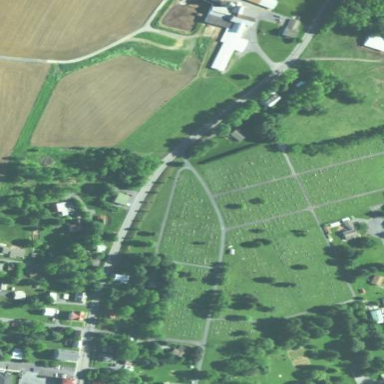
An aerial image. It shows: Cemetery.